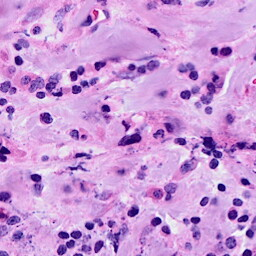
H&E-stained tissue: Breast